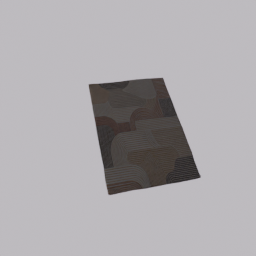
Label: decoration